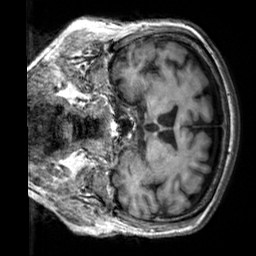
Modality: T1w
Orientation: coronal
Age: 68
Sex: male
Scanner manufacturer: siemens
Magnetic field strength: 3 T
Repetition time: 2.3 s
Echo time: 0.00303 s